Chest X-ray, PA view. Patient: 34 years old, sex M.
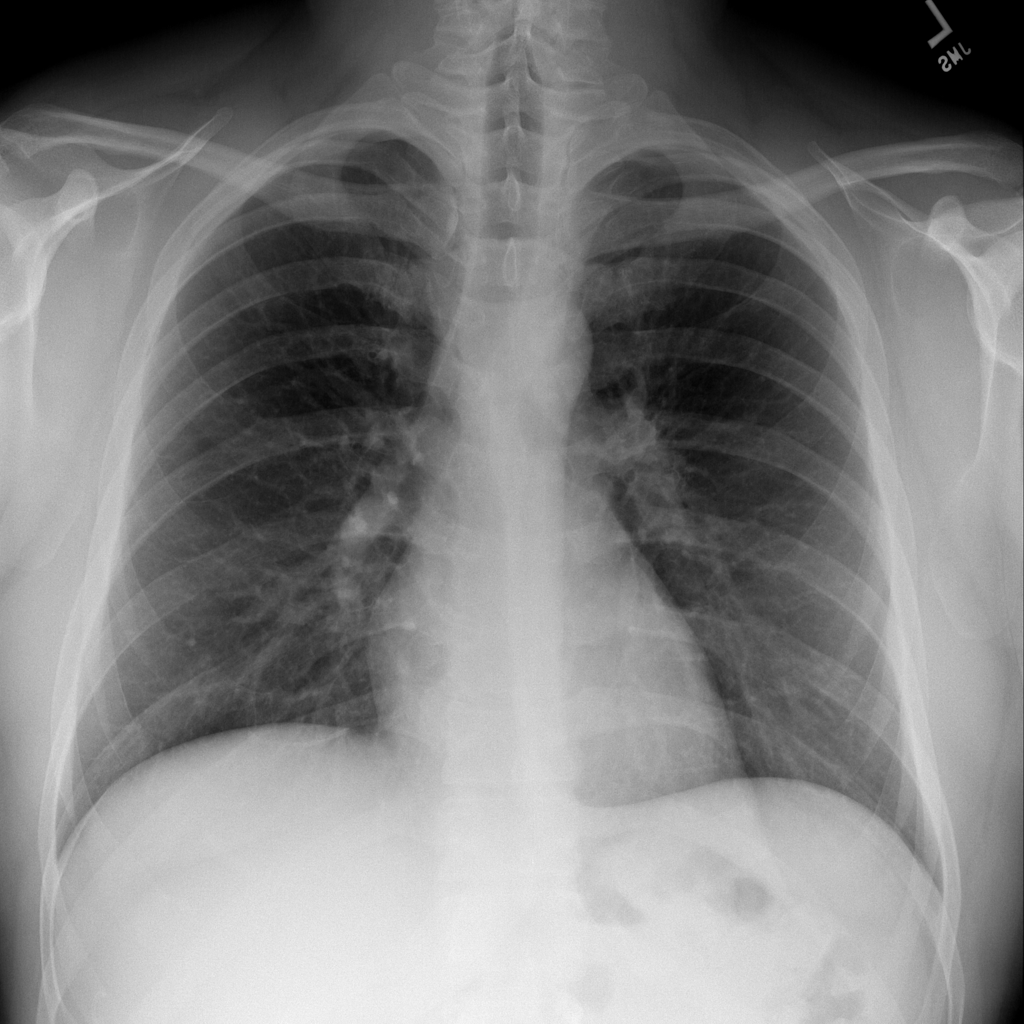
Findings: No Finding